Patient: sex M, age 72
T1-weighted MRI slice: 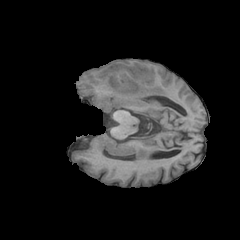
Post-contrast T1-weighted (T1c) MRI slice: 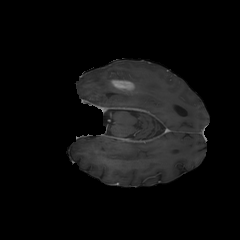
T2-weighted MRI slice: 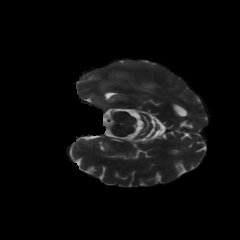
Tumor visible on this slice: yes
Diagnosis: Glioblastoma, IDH-wildtype
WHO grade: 4